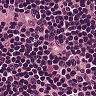
Metastatic tissue present: no